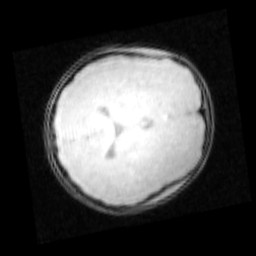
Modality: PDw
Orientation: axial
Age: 8
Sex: female
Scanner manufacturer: siemens
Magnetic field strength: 3 T
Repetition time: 0.25 s
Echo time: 0.00103 s